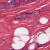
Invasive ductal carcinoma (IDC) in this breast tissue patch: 0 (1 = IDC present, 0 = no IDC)